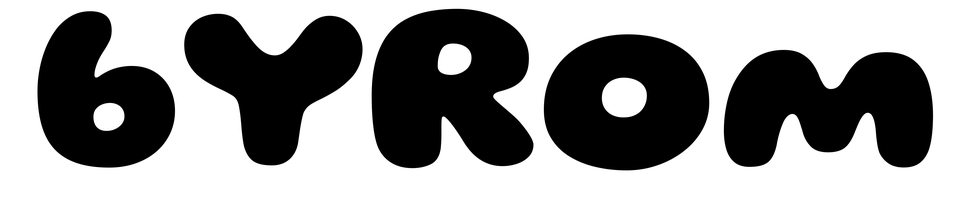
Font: Gluten_ExtraBold